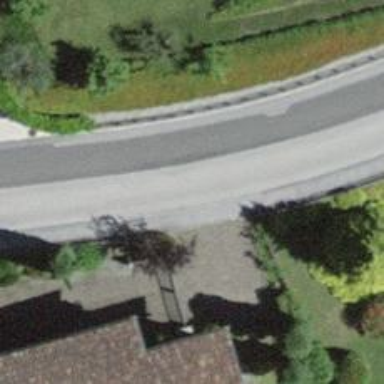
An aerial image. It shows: Residential road with chicane for traffic calming.